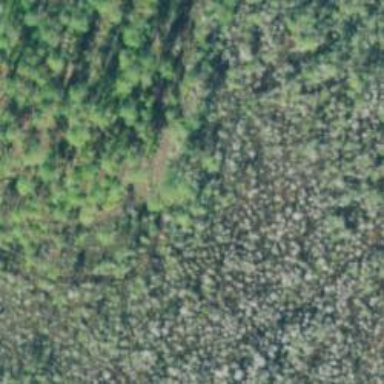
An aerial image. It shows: Woodland with needle-leaved trees.